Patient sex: M
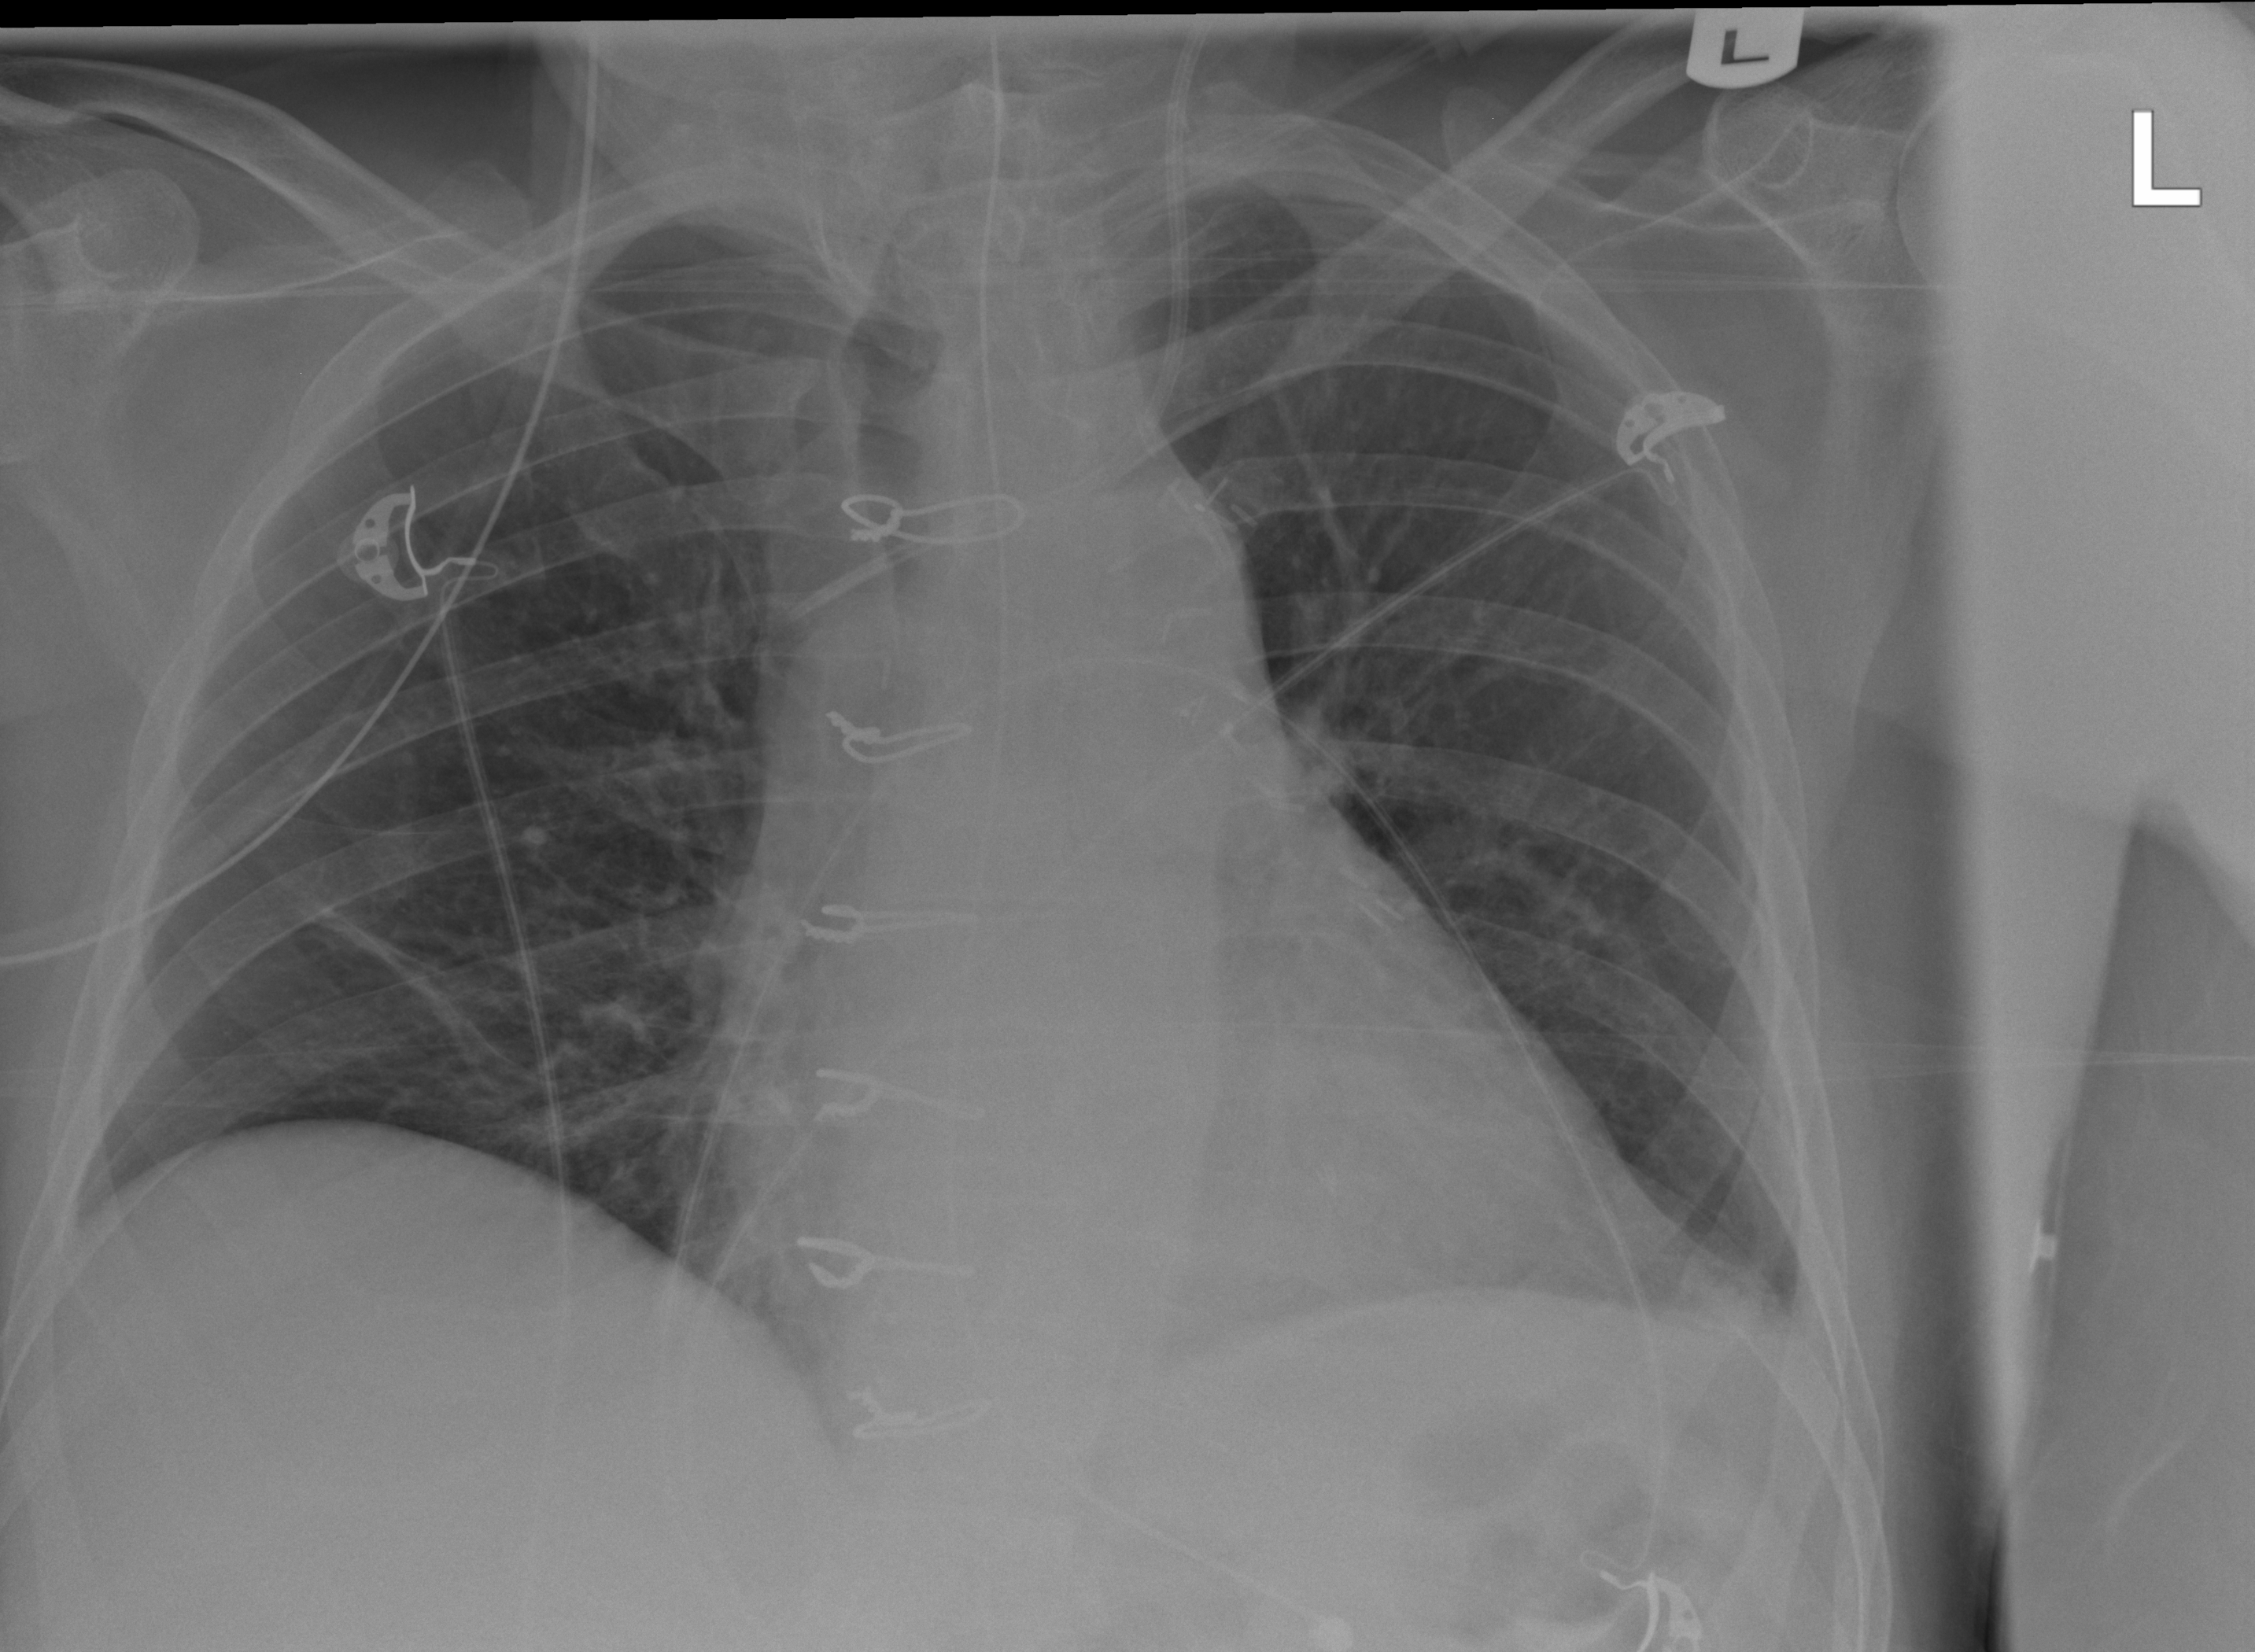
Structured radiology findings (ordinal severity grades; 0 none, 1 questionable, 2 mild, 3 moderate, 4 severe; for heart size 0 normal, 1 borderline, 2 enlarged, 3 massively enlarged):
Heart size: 2
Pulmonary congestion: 0
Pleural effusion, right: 0
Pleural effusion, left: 2
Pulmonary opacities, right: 0
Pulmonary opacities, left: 0
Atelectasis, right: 2
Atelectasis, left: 2